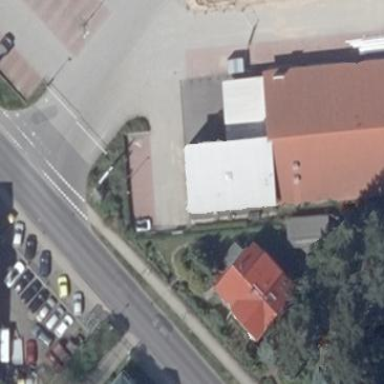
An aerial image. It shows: Building that houses clothes shop.